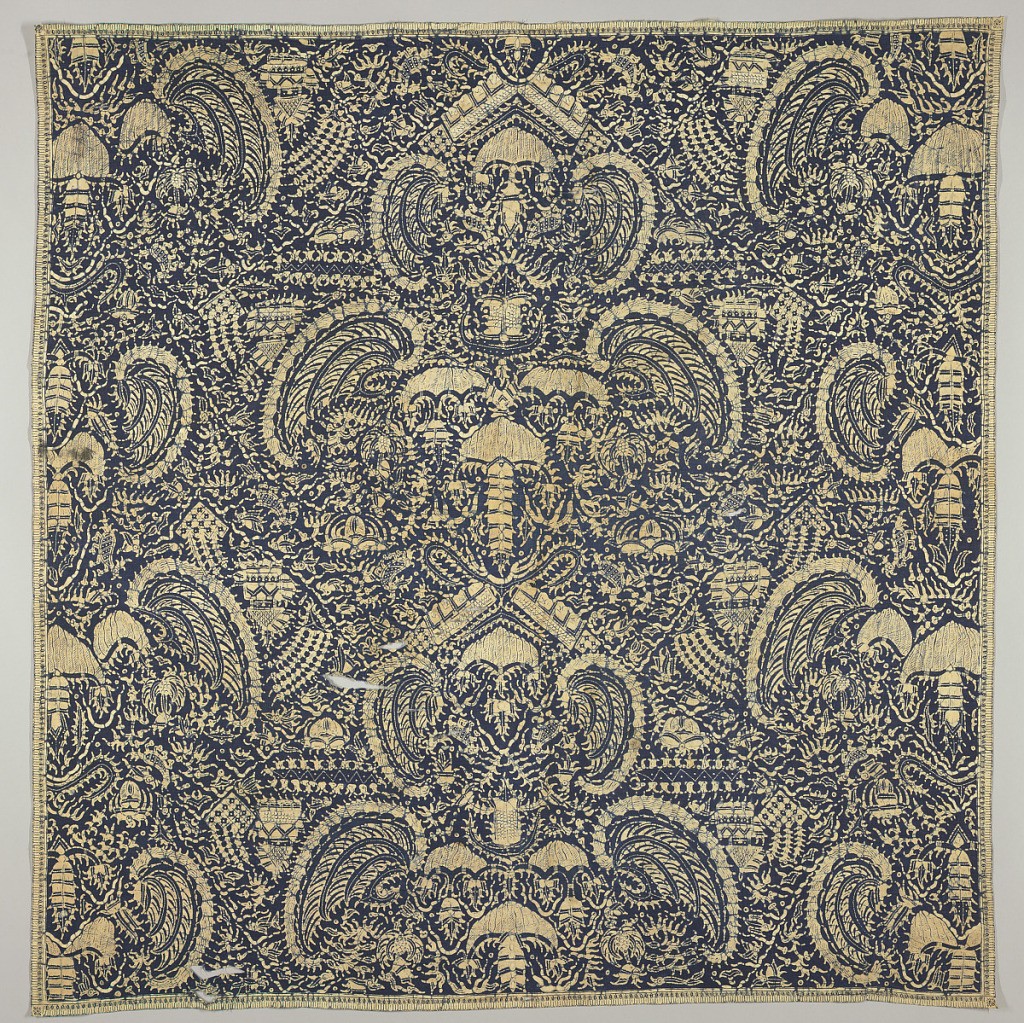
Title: Head cloth (kain kepala)
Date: early 19th century
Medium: cotton Technique: wax resist dyeing (batik) on plain weave
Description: Square textile (may be a head cloth or 'kain kepala') with symmetrical "mirong" motif (wings of Garuda, mount of Vishnu) on ground covered with crayfish, birds, etc. In beige with blue crackle on dark blue ground. Narrow border on four sides: plain cloth selvedges on two and the other two are handhemmed.